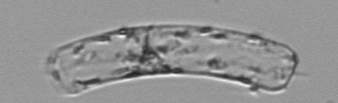
Label: Guinardia_striata